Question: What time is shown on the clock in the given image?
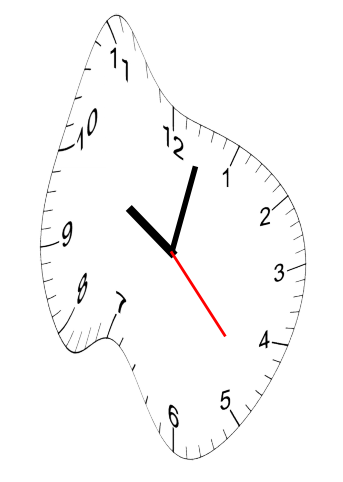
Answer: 10:02:23